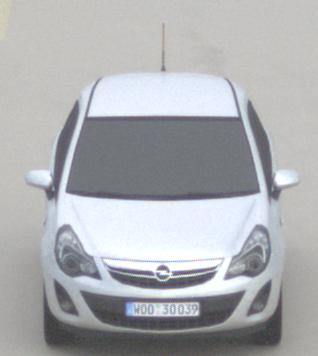
Make: Opel
Model: Corsa 1.2
Detailed model: Corsa (D)
Model produced from: 2011/01
Model produced until: 2014/08
Doors: 3
Color: white
Road condition: dry road
Daytime: midday
Contrast: low contrast